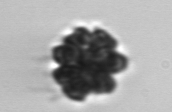
Label: Corymbellus